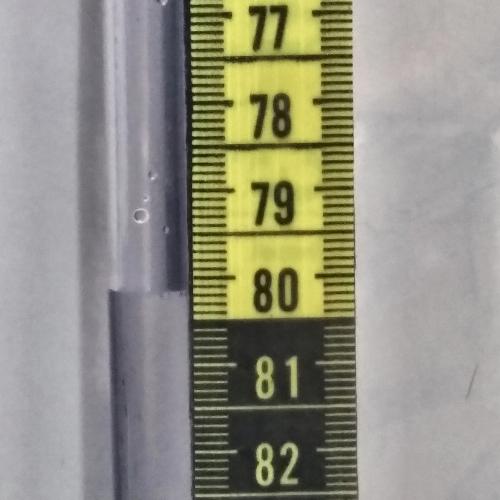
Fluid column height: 80.1 cm